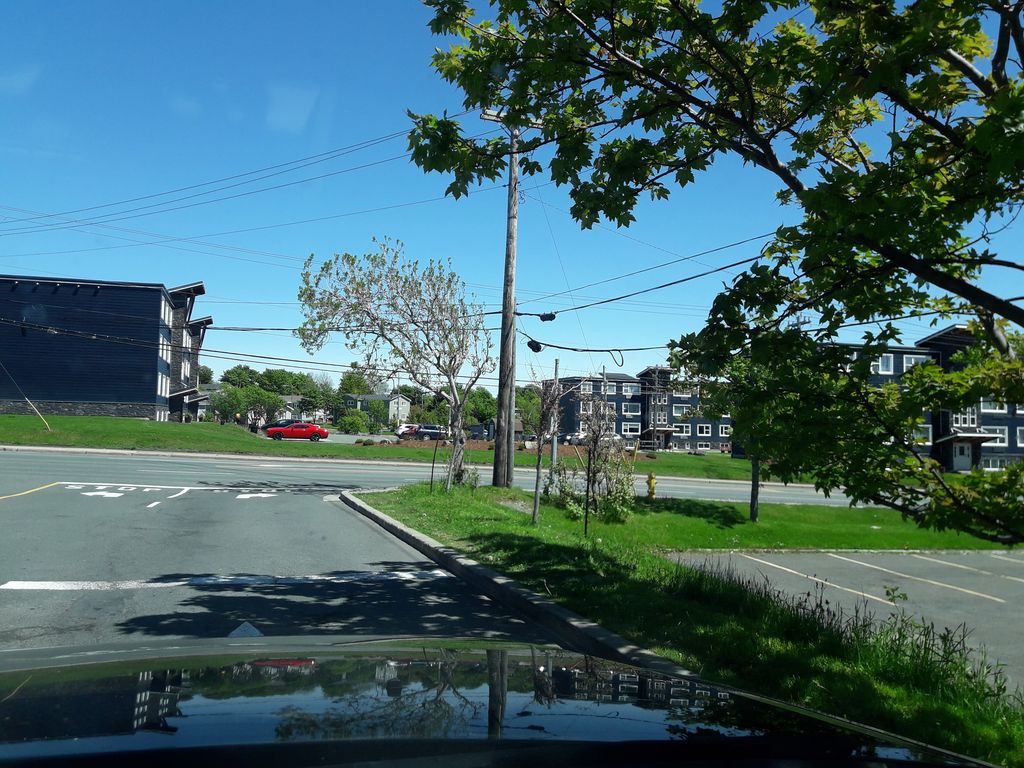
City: st_johns